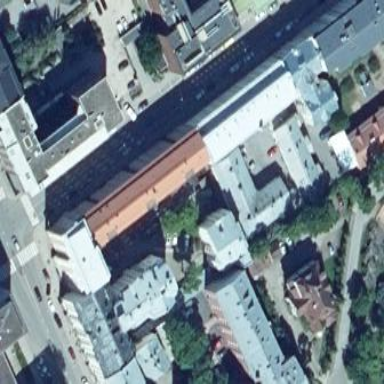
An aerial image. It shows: Gabled roof apartments building with DarkSalmon colored roof.